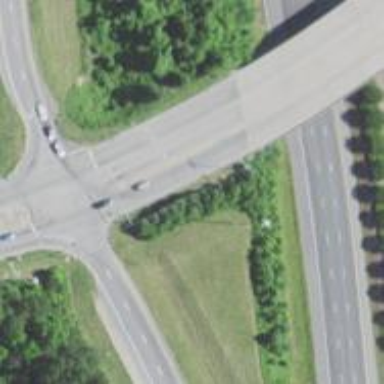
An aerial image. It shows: Expressway with asphalt surface classified as trunk highway.